Question: This is how the autcomplete shows results now.
It is behind the search-bar. Is it possible to bring it above. Also, I want to style it. Can somebody give some style references.
Below is the code for header-container
'''
.header-container {
position: fixed;
top: 0;
background-color: #1E1E1E;
width: 100%;
z-index: 2000;
height: 42px;
}
'''
And this for search input:
'''
#header-search-input {
background-image: url(images/search.png);
background-repeat: no-repeat;
font-size: 12px;
-moz-border-radius: 3px;
border-radius: 3px;
color: #424A61;
border: none;
font-size: 14px;
height: 22px;
width: 355px;
position: absolute;
top: 9px;
overflow: hidden;
right: 40%;
padding-left: 25px;
}
'''
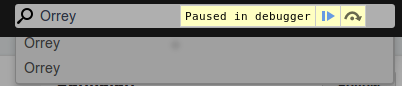
Answer: '''
input#autocomplete {
/* styles here */
}
'''
Understanding 'z-index' and stacking order.
- <URL>